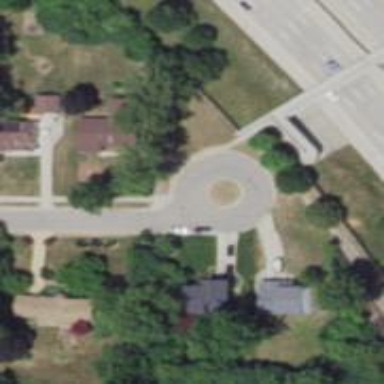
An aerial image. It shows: Turning loop on the road.